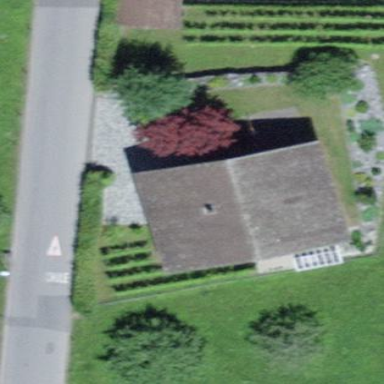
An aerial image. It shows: Residential building.